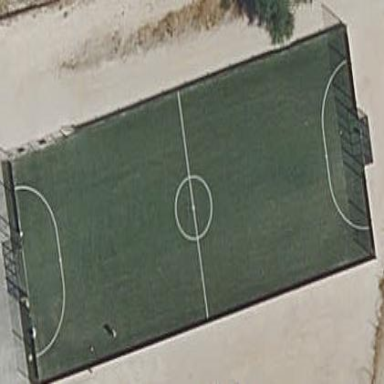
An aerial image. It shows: Soccer pitch for outdoor sports and leisure activities.